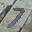
Label: 7